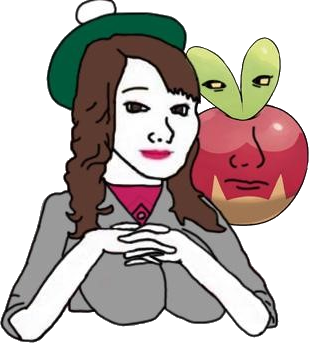
Label: 5_Abusive_Wife